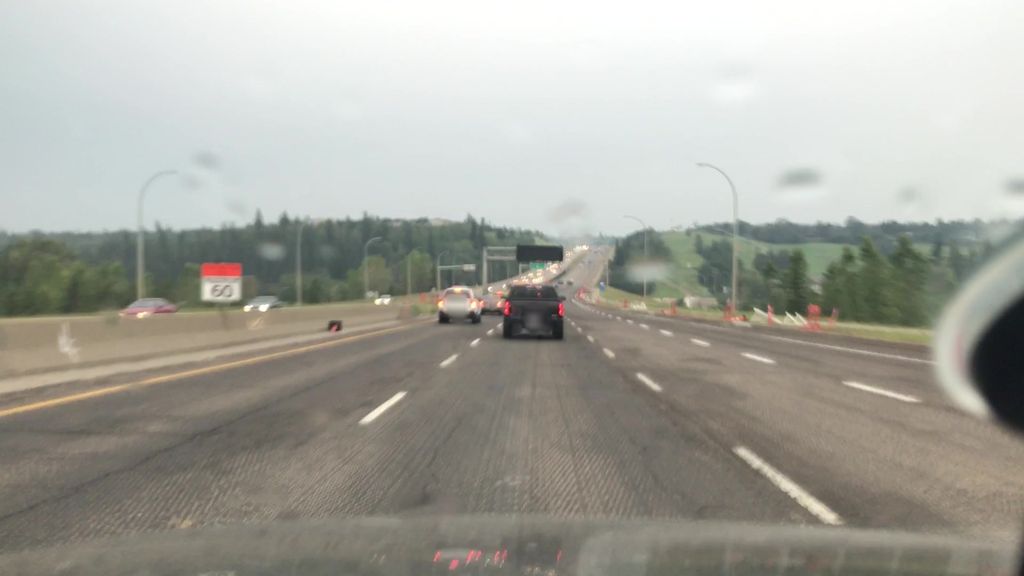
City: edmonton